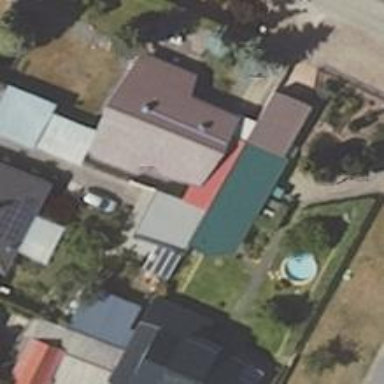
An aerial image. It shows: Detached building.